Interaction volume radius: 10 \u00c5
Interaction volume height: 15 \u00c5
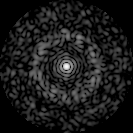
Disorder parameter: 0.839